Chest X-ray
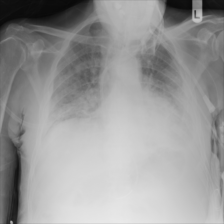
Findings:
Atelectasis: negative
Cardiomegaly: negative
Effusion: negative
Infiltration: positive
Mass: negative
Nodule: negative
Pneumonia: negative
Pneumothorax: negative
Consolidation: negative
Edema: negative
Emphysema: negative
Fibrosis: negative
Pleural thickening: negative
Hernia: negative